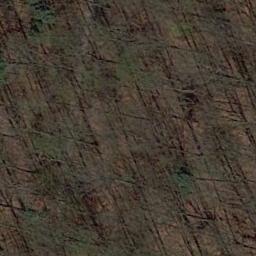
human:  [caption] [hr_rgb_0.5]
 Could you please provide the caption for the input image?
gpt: Many withered trees are in a forest .

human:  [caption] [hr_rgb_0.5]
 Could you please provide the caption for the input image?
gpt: The forest is on the bare land .

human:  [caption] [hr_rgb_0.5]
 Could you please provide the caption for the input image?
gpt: The forest has some sparse green trees randomly arranged and the forest soil is deep yellow .

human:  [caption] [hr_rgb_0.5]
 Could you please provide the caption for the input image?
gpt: This is a dense forest .

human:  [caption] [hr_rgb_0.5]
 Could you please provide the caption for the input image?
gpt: A sparse forest with some withered trees .